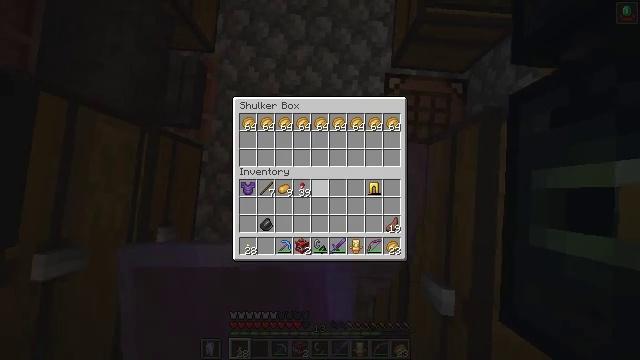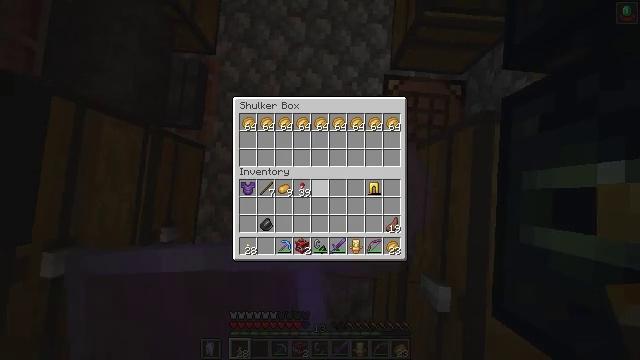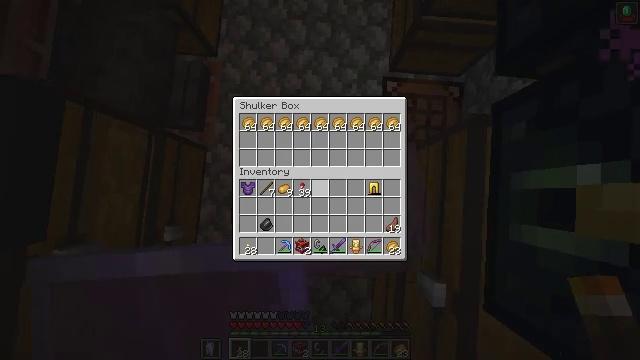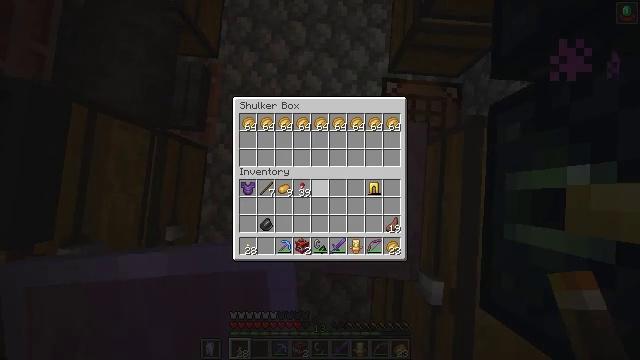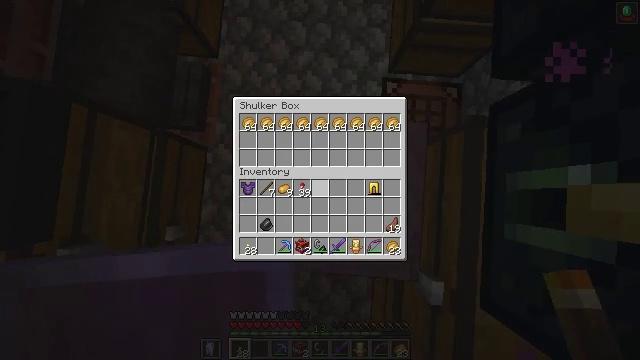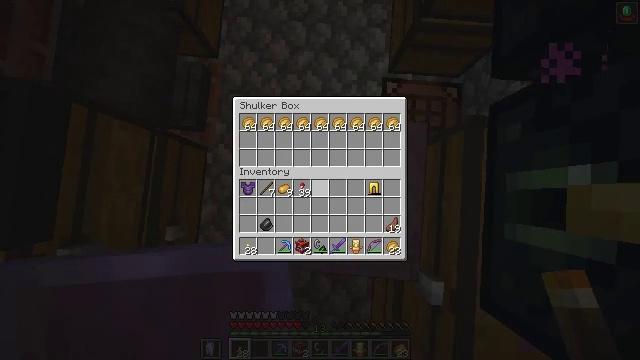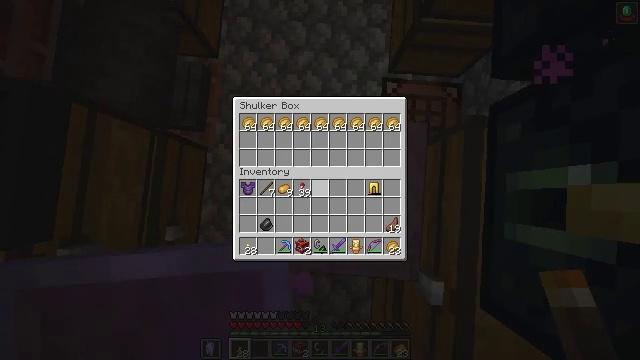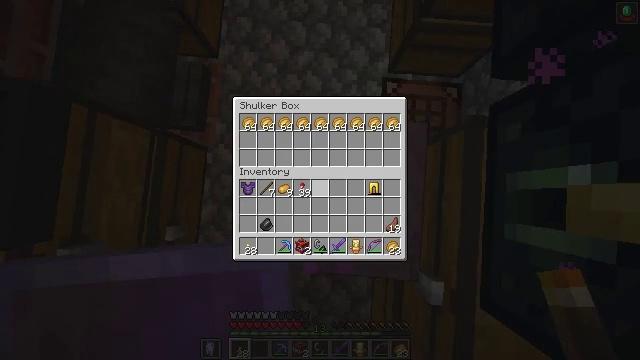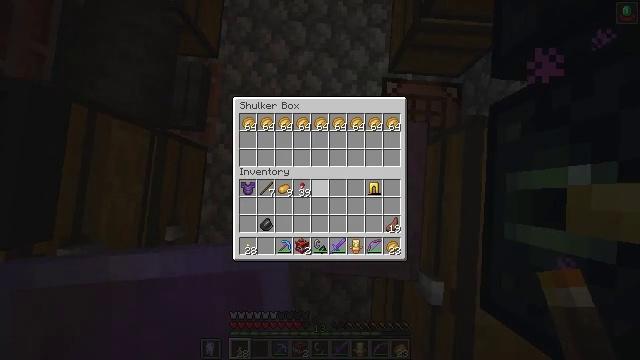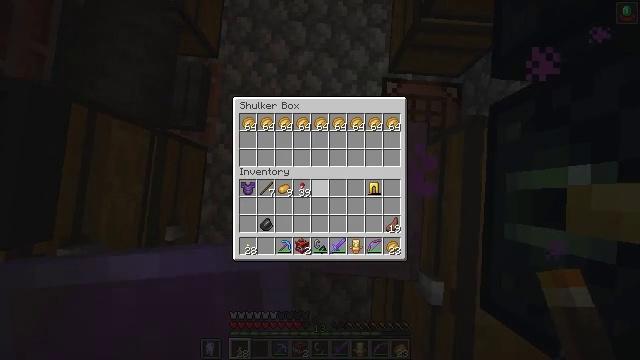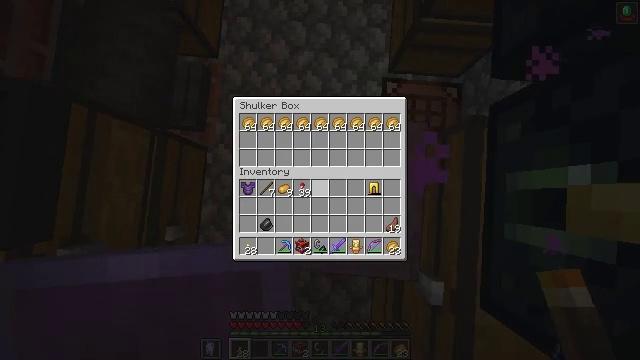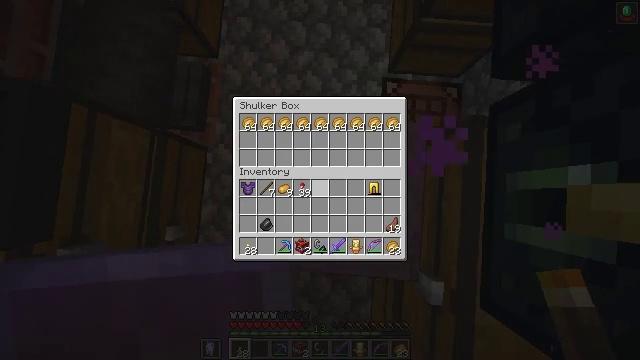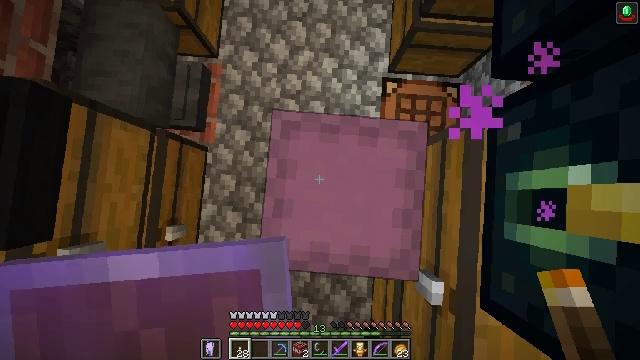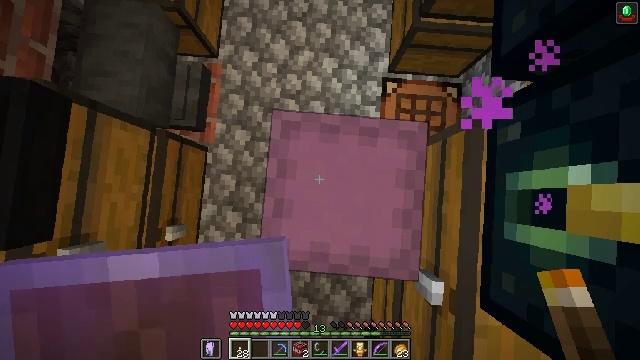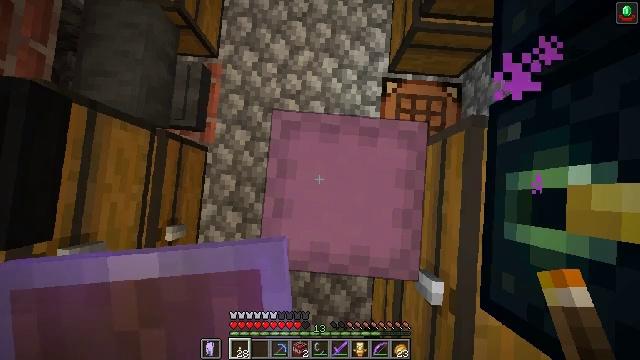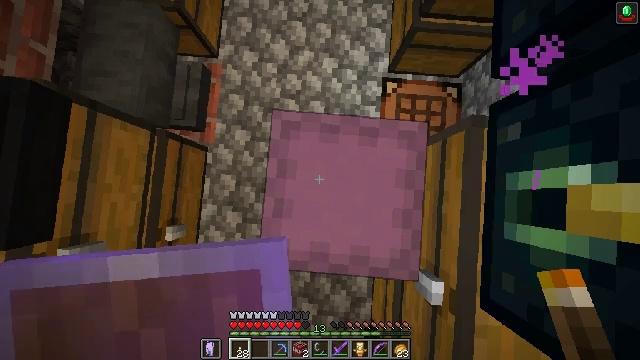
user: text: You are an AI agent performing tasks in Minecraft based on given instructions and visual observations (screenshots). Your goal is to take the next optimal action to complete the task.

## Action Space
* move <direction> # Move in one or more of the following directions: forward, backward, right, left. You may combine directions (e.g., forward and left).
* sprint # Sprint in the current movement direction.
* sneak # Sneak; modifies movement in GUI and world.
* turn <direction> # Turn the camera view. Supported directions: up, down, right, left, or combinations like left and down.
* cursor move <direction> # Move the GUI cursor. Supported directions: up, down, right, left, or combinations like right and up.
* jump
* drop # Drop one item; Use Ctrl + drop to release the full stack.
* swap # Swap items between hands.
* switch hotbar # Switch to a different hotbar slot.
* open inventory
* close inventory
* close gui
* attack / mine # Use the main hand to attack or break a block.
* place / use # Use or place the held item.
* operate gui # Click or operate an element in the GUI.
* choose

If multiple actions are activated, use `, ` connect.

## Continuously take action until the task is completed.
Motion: motion action
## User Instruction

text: Interact with the furnace to make netherite scrap.
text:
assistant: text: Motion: no_op
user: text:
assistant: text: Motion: no_op
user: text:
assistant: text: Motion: no_op
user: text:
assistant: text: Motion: no_op
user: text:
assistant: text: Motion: no_op
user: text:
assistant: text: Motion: no_op
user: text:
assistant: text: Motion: no_op
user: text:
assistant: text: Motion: no_op
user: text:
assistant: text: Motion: no_op
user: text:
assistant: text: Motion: no_op
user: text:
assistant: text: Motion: no_op
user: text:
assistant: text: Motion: close inventory
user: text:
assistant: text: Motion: close inventory
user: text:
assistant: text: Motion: close inventory
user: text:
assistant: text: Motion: close inventory
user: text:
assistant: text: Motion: no_op
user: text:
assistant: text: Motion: no_op
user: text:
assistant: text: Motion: no_op
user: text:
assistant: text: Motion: no_op
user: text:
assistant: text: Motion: no_op
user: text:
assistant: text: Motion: turn up
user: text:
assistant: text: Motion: turn right and up
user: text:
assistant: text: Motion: turn right and up
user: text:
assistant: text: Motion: move forward, turn up
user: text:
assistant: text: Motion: move forward, turn up
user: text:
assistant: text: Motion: move forward, turn up
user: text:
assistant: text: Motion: move forward, turn up
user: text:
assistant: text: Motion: move forward, turn up
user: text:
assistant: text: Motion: move forward, turn up
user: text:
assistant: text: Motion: move forward